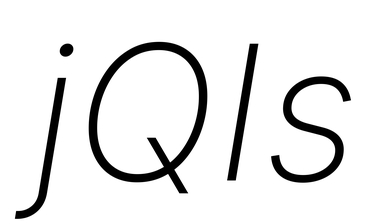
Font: Inter-Italic_ExtraLight_Italic